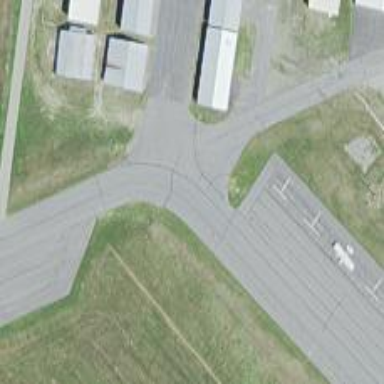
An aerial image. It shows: View of taxiway at the airport.